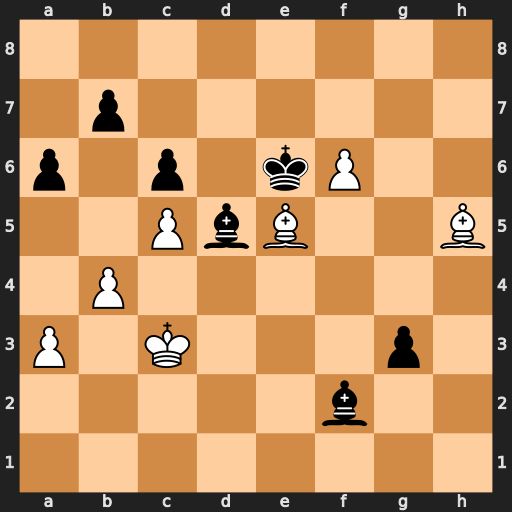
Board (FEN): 8/1p6/p1p1kP2/2PbB2B/1P6/P1K3p1/5b2/8
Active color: w
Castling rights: -
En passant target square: -
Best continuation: f7 Kxe5 f8=Q